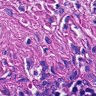
Metastatic tissue present: yes